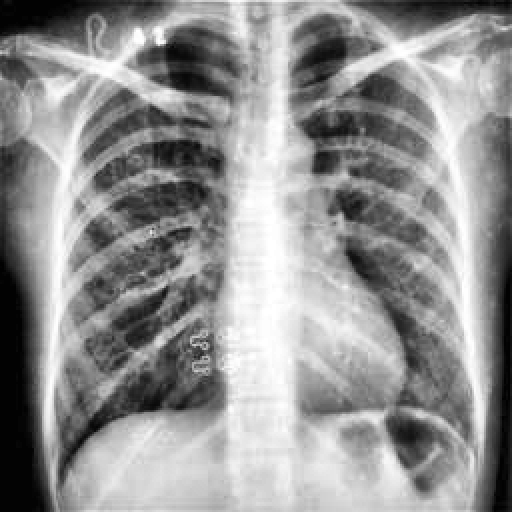
Finding: TUBERCULOSIS